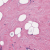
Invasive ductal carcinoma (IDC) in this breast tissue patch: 1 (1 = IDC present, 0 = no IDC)